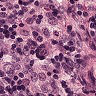
Metastatic tissue present: yes